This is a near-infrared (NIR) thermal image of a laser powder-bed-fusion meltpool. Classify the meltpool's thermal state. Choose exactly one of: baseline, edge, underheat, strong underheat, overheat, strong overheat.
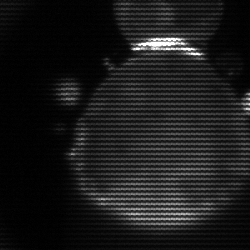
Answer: edge